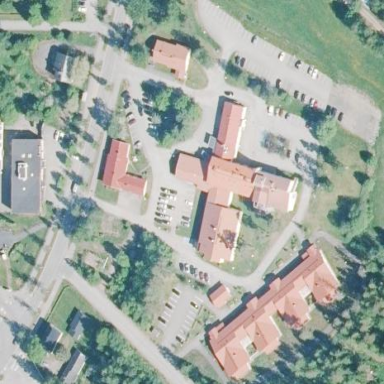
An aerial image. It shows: Hospital building with medical facilities.